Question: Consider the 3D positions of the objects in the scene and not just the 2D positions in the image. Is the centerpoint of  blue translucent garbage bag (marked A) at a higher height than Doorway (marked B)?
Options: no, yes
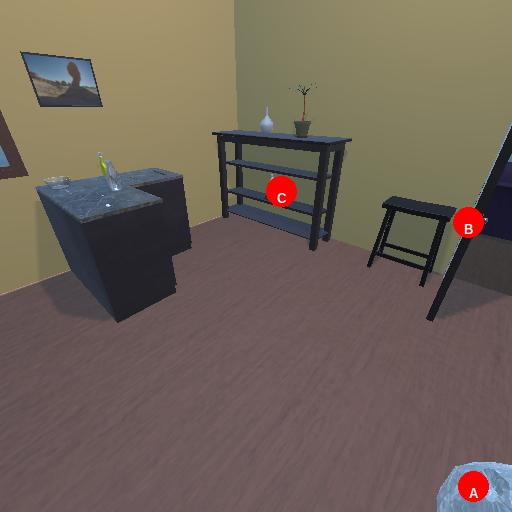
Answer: no